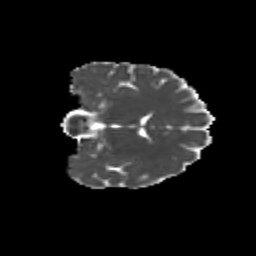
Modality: MD
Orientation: coronal
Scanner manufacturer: siemens
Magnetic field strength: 3 T
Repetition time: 9.2 s
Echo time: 0.084 s